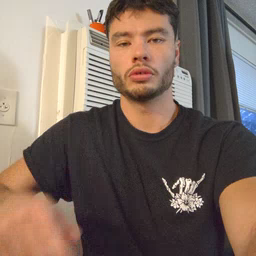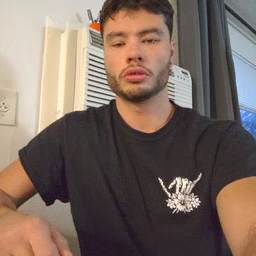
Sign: milk